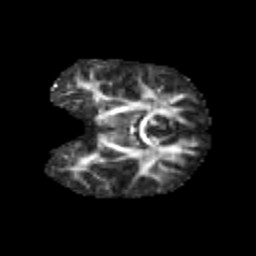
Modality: FA
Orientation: coronal
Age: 8
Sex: male
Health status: healthy